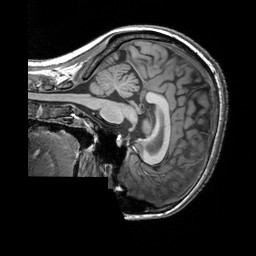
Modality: T1w
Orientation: sagittal
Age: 24
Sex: female
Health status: healthy
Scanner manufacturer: siemens
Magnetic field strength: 3 T
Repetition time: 2.3 s
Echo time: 0.00303 s